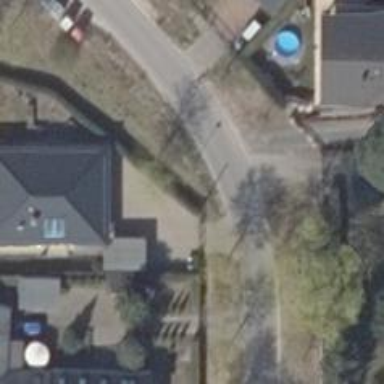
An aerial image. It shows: Residential road with asphalt surface.